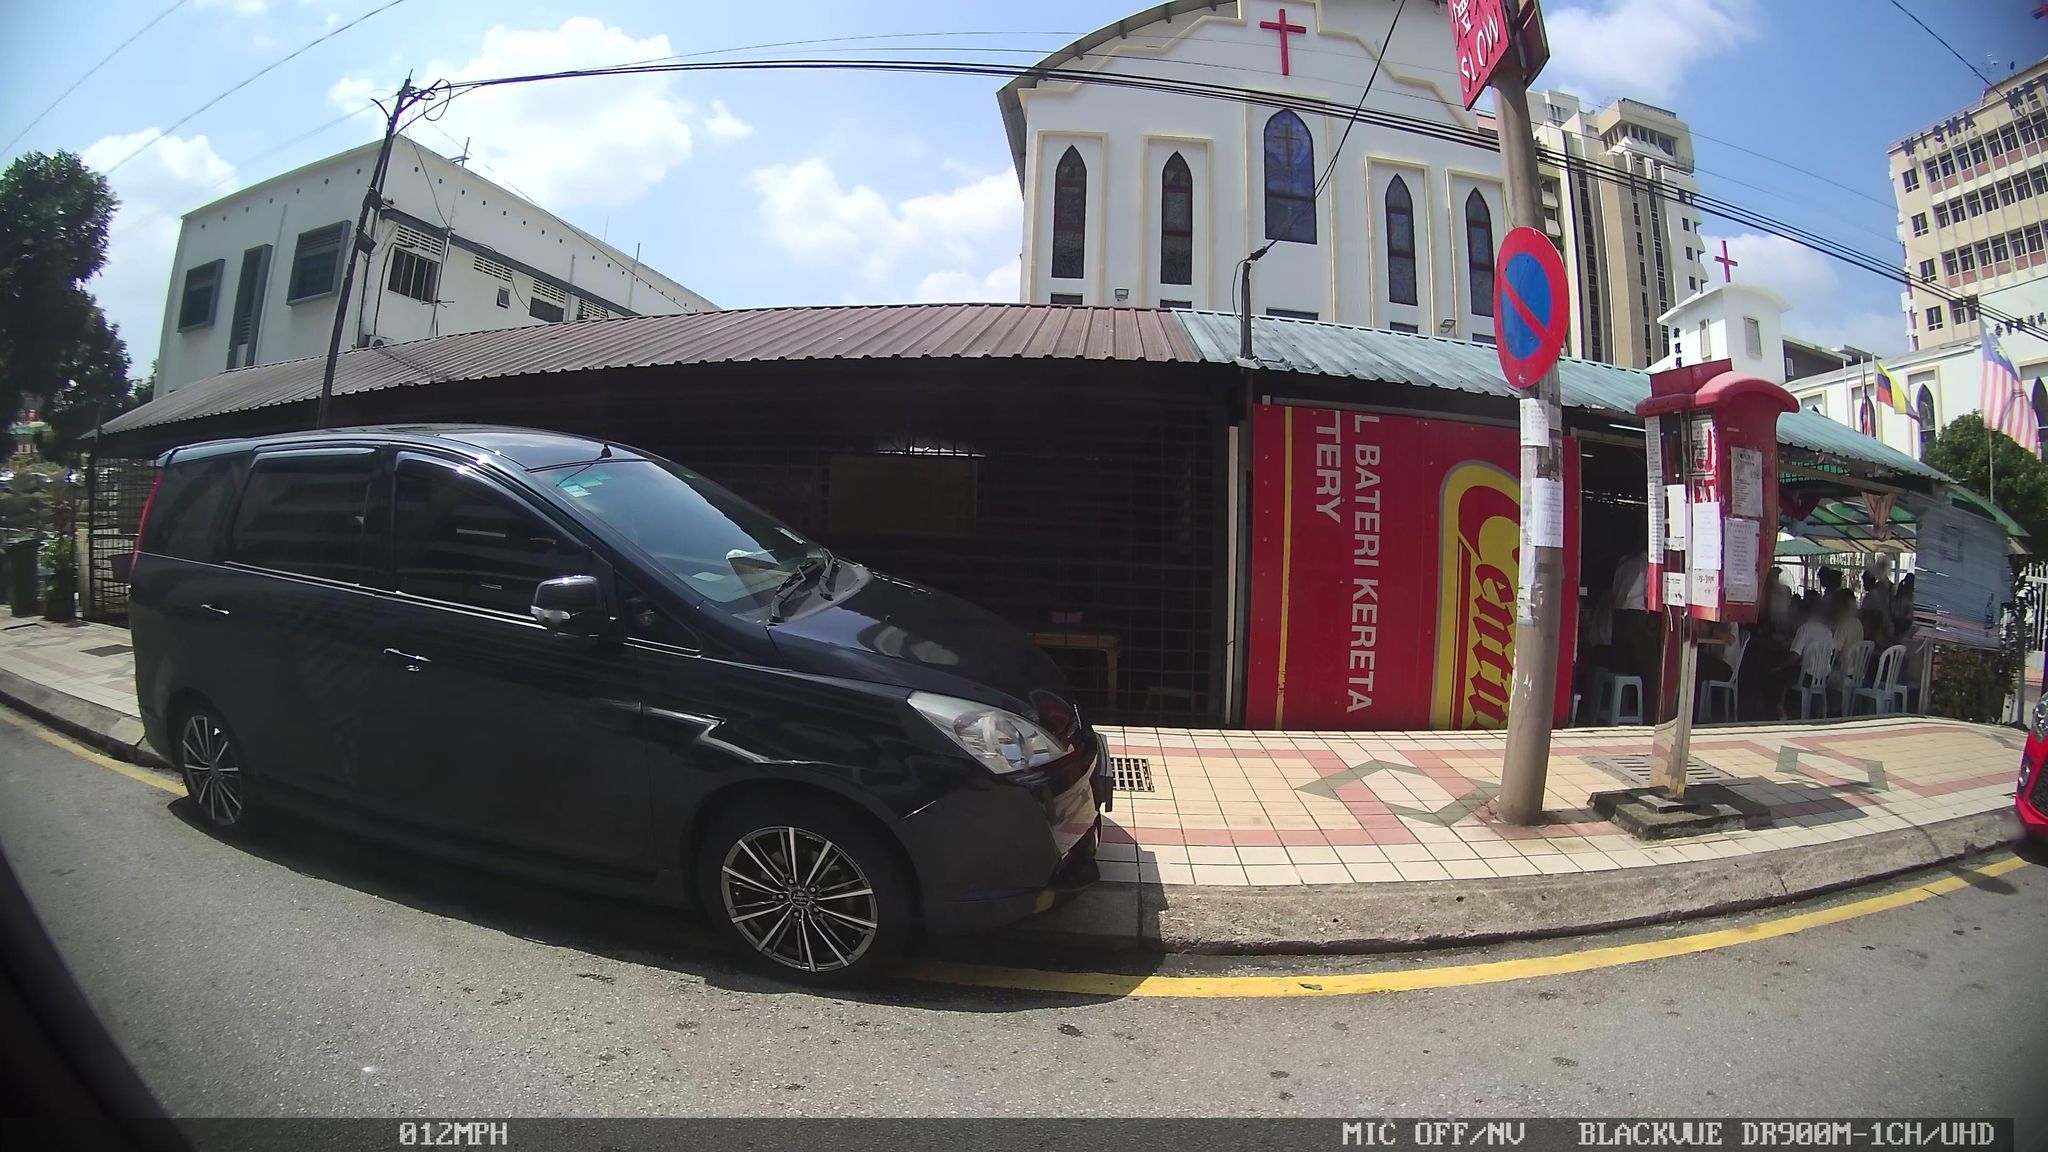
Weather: clear
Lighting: day
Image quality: good
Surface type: driving surface
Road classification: unclassified
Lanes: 2
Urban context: urban centre
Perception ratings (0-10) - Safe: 2.49, Lively: 9.6, Beautiful: 1.12, Boring: 2.22, Depressing: 6.11, Wealthy: 6.25